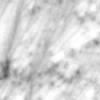
Label: no_change